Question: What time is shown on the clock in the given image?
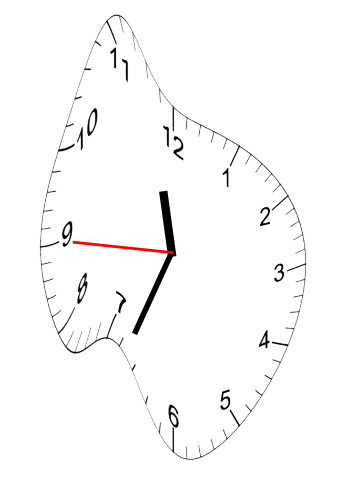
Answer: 11:33:45